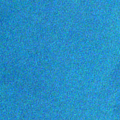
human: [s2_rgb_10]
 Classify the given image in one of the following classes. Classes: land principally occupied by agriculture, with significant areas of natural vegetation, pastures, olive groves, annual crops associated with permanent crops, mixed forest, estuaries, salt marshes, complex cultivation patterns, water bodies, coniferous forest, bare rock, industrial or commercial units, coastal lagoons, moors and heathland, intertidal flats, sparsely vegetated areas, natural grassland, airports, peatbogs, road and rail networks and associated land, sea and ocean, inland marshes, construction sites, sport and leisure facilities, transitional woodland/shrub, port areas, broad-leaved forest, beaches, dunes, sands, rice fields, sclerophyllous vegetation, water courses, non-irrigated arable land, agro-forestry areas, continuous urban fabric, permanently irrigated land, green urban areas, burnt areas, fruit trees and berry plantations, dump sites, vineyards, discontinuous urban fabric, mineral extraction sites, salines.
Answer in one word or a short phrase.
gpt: sea and ocean